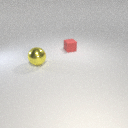
large yellow metal sphere to the left of small red rubber cube